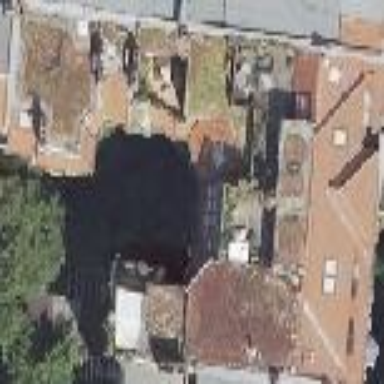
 featuring roof made of roof tiles in double saltbox shape."